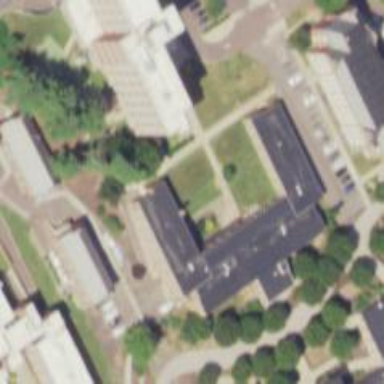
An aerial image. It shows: The university building with black roof made of tar paper.